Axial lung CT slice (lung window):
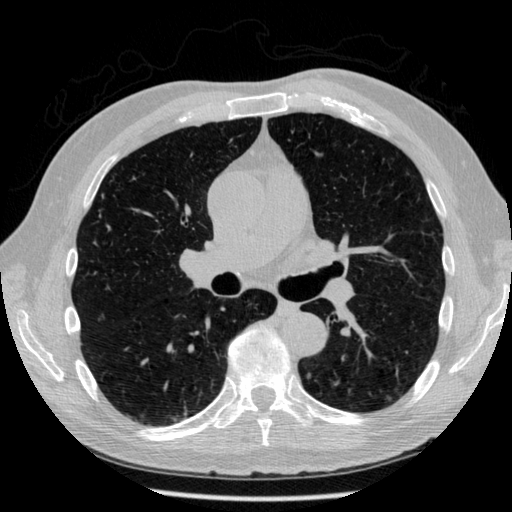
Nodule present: no